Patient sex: F
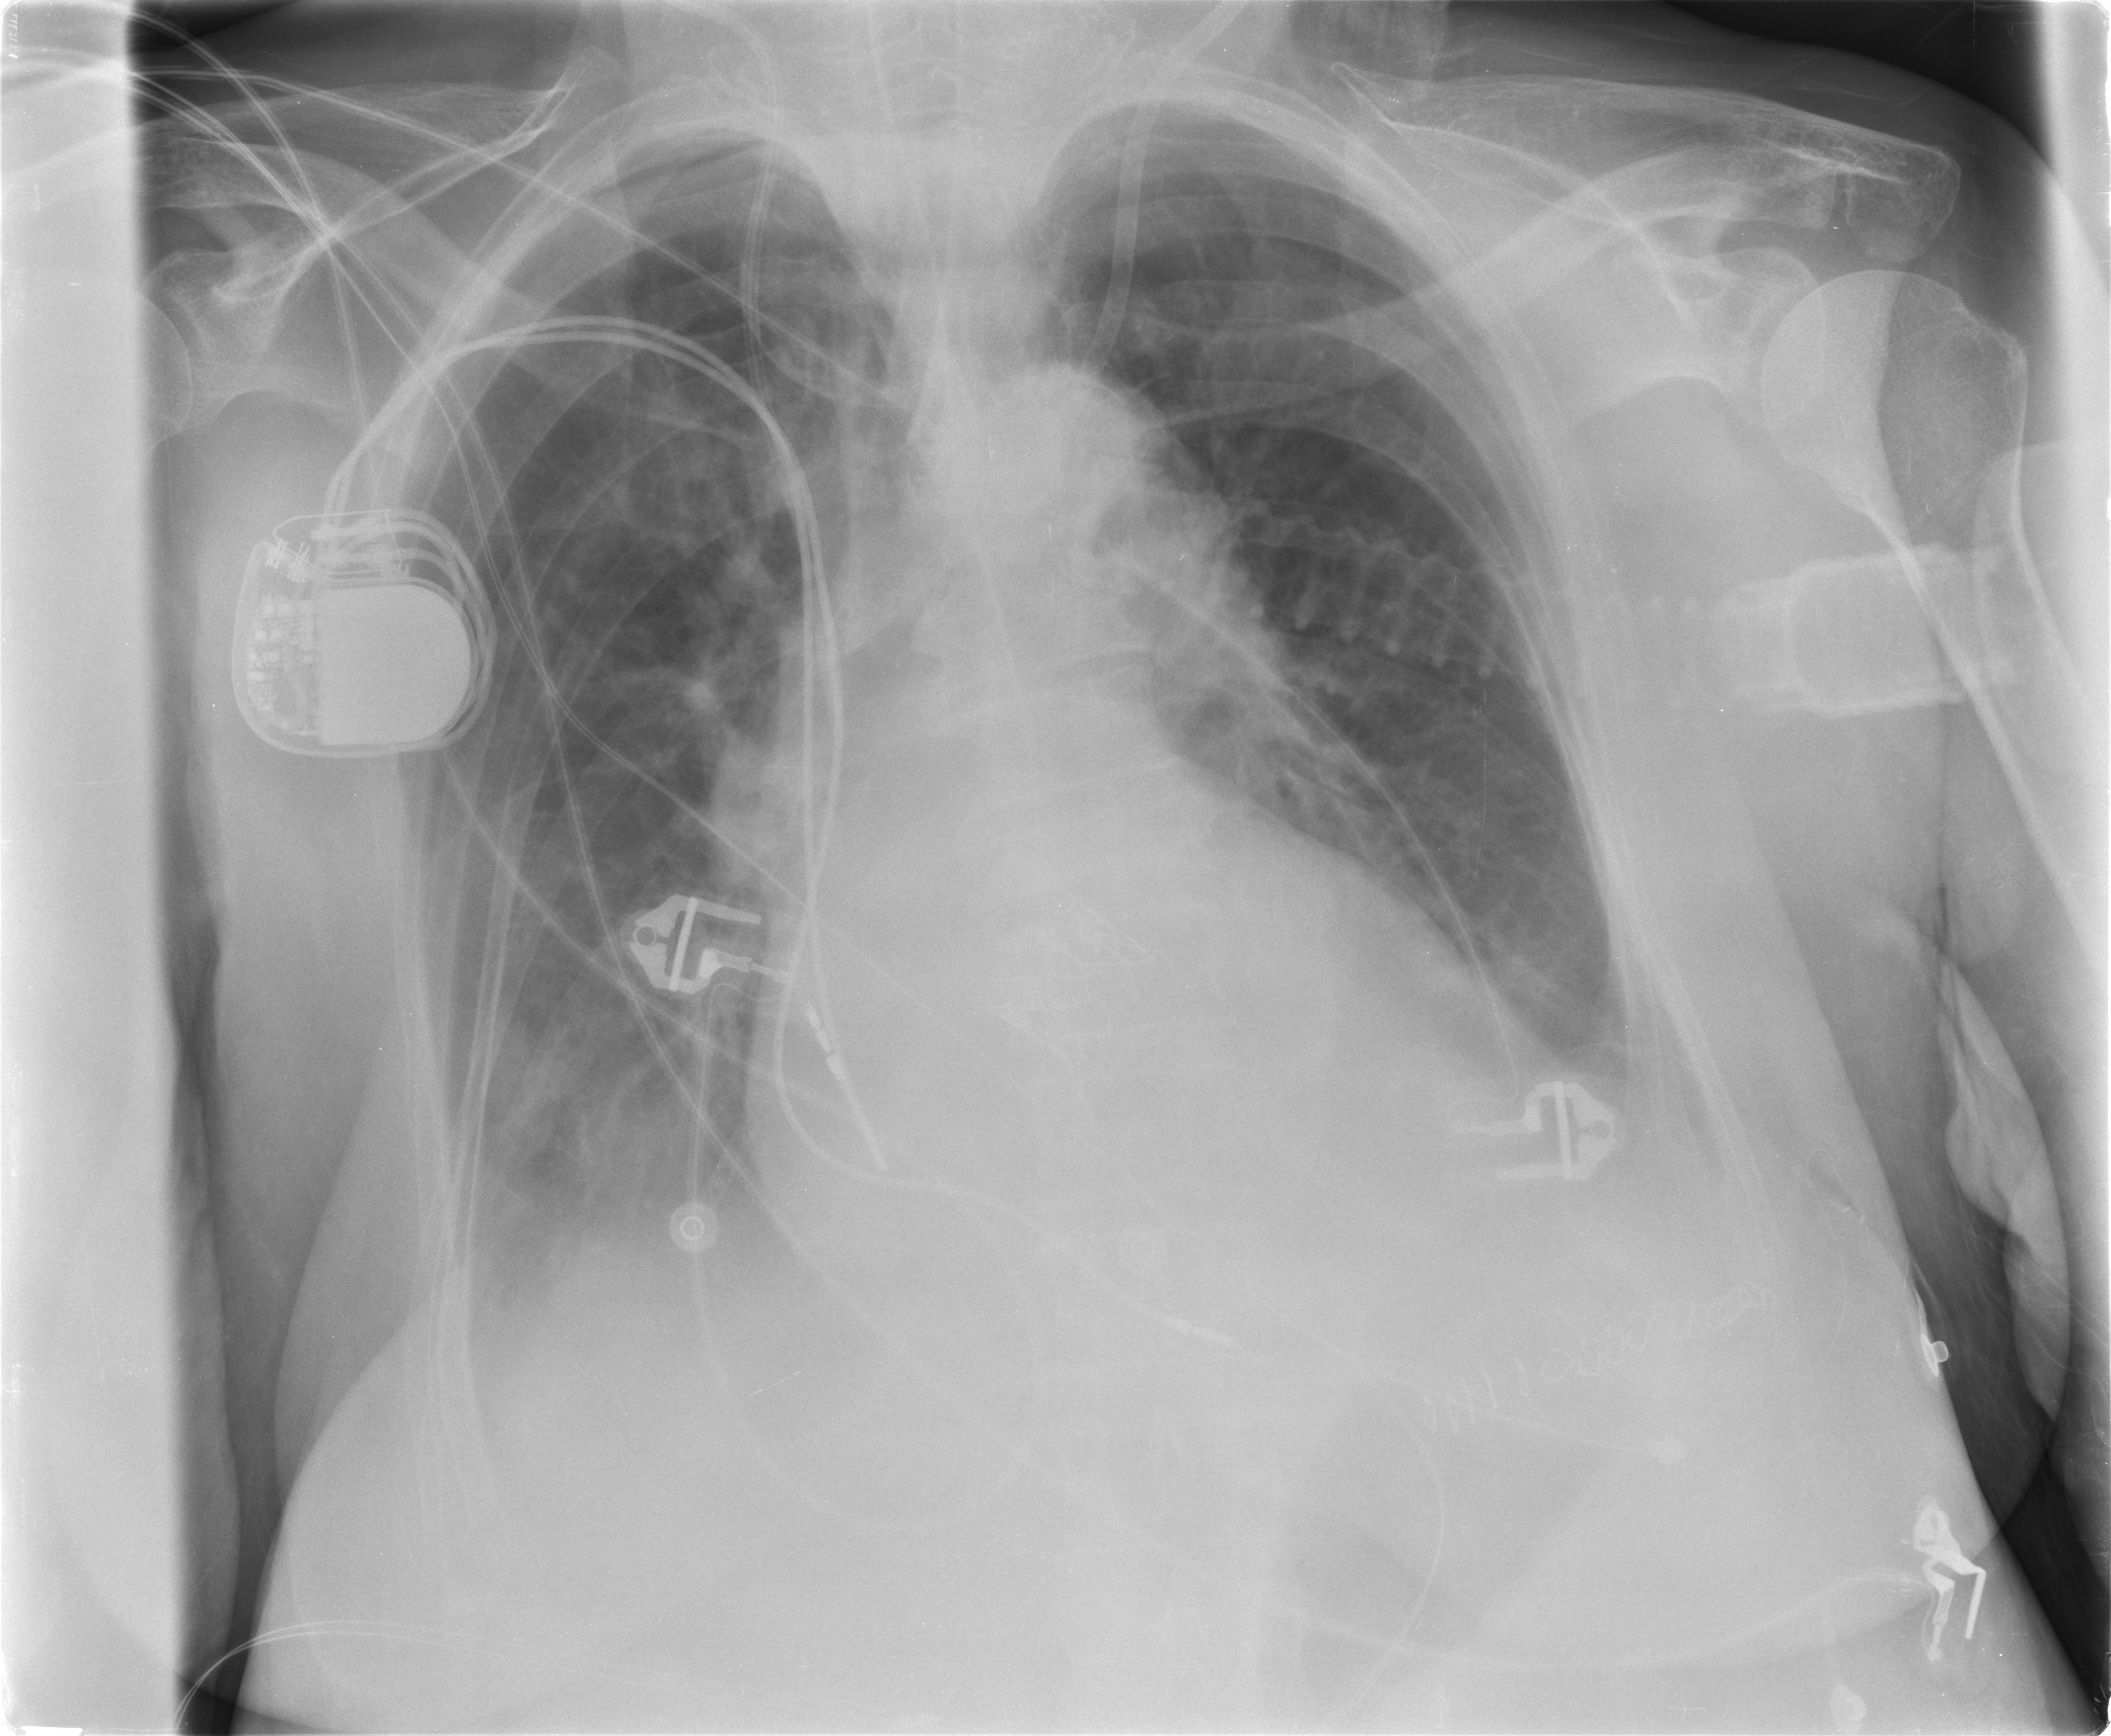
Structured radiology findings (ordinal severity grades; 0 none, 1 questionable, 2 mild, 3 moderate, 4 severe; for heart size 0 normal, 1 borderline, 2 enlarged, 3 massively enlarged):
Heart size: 2
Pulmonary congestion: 2
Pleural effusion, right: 2
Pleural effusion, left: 2
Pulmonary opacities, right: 0
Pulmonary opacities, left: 0
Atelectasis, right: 2
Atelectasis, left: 2